Question: Goal:
Display the name of countries in a list based on selection.
For instance, if I select Australia and France, the country's name should display in the textbox.
If I select (Select All), all the country's name shall be printed in the textbox.
Problem:
I do not know how to do it. I can retrieve one country but not many countries.

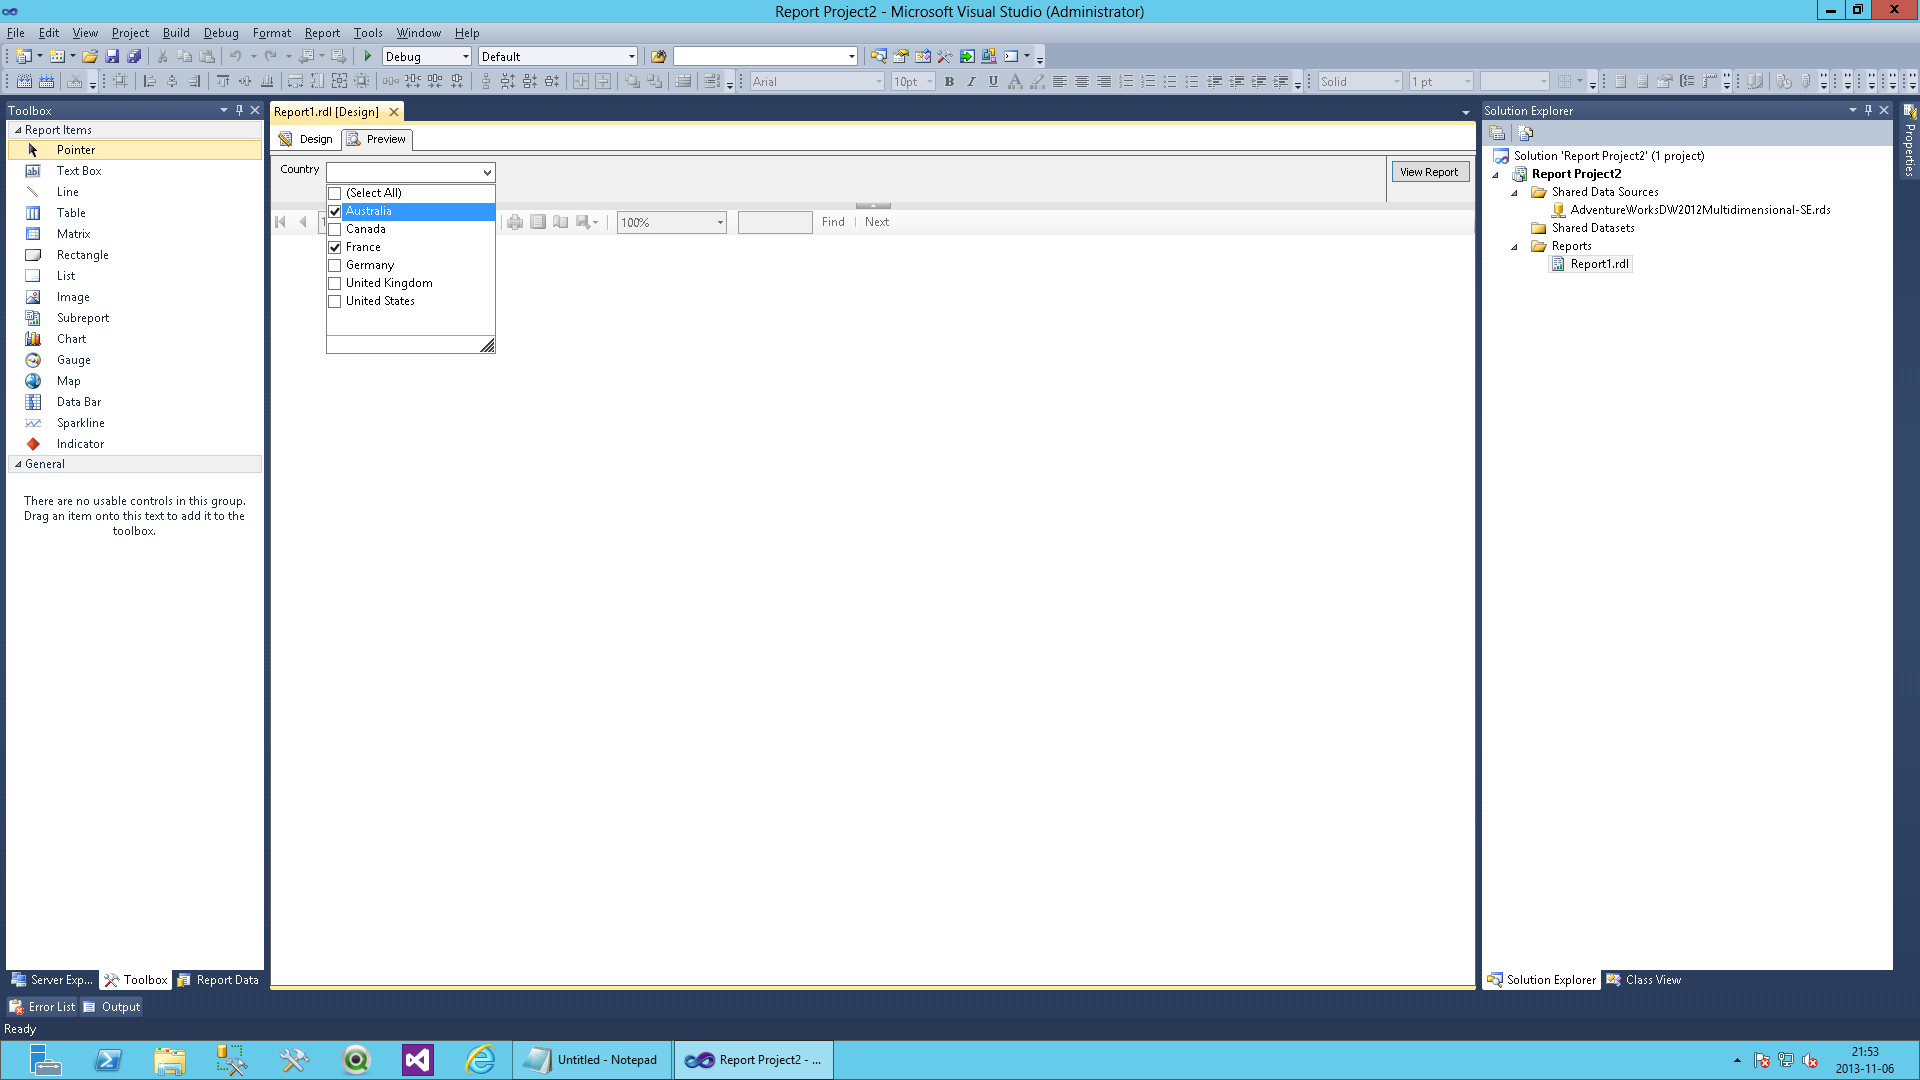
Answer: To display a comma-delimited string of selected parameters in a textbox, you would use an expression like:
'''
=Join(Parameters!MyParameter.Label, ", ")
'''
Since the parameter is multi-value its 'Label' property will be an array, so 'Join' takes the array and turns it back into a single string.